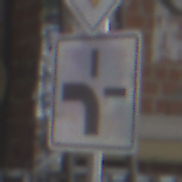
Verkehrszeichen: VerlaufVorfahrtsstrasse1
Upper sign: Vorfahrtsstrasse
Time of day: Midday
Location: Roofed (Special)
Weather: Overcast
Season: NotSpecified
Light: Natural